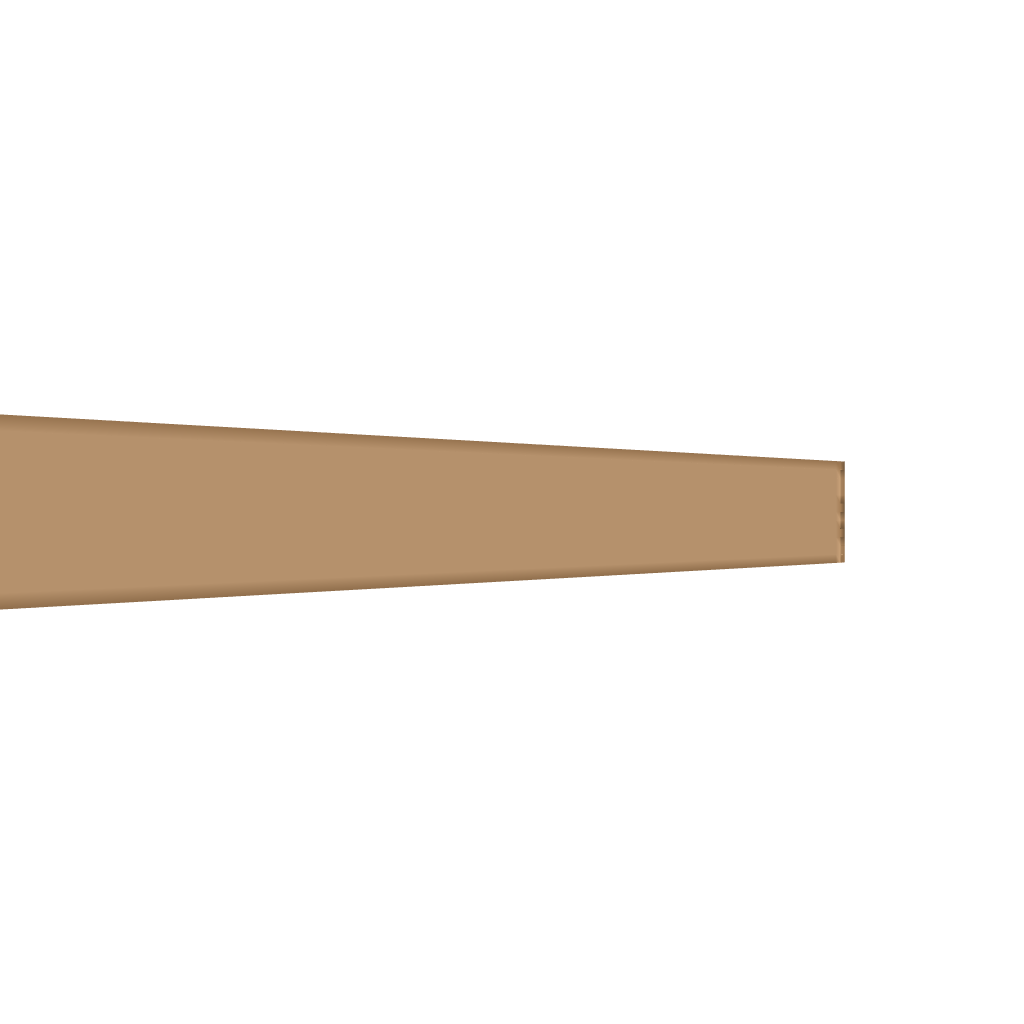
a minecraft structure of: Minecraft bad low quality